Aerial crown-view tile of a tropical tree (Barro Colorado Island, Panama), acquired 20240918:
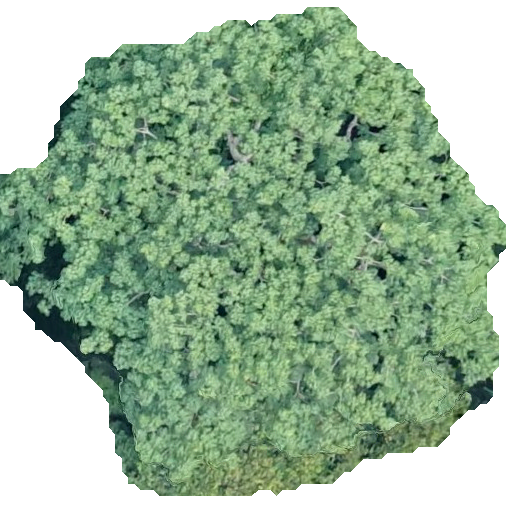
Species: Pseudobombax septenatum
GBIF accepted scientific name: Pseudobombax septenatum
Crown area: 283.759 m²